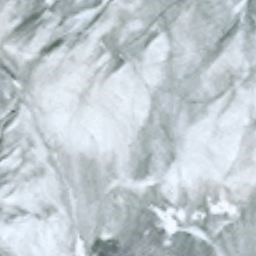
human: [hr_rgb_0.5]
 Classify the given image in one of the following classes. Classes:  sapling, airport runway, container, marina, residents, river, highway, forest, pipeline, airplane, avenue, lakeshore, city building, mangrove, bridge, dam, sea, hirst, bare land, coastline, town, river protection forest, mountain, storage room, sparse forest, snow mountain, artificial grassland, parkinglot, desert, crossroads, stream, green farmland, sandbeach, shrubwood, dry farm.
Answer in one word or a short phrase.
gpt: snow mountain